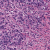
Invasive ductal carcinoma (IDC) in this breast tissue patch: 1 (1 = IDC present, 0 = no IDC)